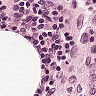
Metastatic tissue present: no